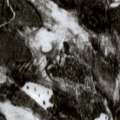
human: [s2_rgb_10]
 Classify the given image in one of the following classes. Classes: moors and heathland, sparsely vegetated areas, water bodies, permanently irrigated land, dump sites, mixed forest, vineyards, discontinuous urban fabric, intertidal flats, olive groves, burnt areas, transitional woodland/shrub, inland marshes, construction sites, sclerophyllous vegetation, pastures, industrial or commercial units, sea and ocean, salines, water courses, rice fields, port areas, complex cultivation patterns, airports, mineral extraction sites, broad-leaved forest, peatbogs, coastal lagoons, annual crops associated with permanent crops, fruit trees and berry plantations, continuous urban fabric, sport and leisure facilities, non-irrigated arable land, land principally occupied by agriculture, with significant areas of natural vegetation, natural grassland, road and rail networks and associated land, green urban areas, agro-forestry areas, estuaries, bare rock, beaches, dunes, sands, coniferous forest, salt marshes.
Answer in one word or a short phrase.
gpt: coniferous forest, transitional woodland/shrub